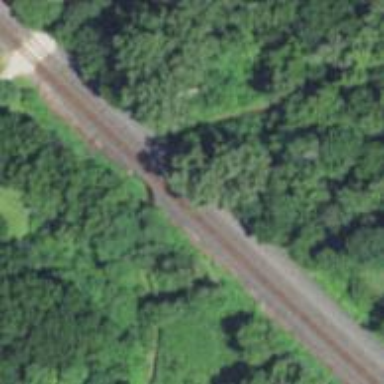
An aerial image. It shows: Railway bridge over spur service line.